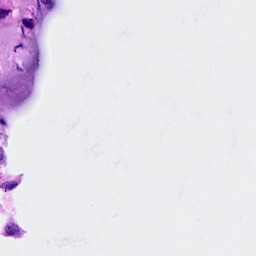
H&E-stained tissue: Ovarian